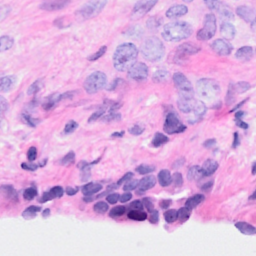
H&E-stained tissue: Breast